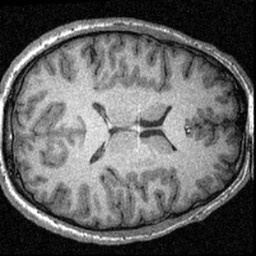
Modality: T1w
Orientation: axial
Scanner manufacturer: siemens
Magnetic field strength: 3 T
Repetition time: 1.57 s
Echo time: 0.00304 s